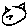
Label: cat